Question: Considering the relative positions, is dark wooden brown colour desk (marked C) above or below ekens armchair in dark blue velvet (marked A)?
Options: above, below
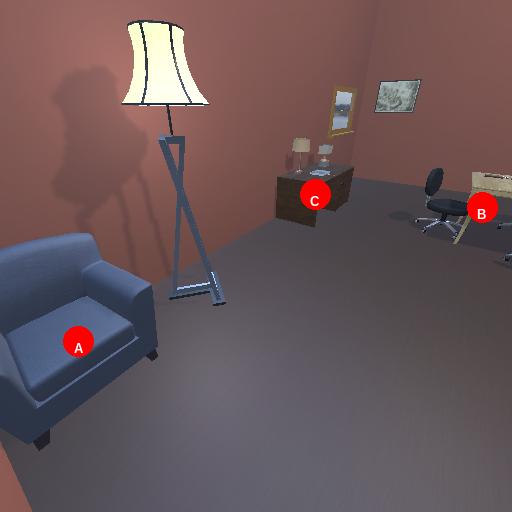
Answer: above